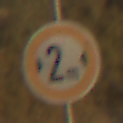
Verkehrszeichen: TatsaechlicheBreite2
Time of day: SunriseSunset
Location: Outdoor (Nature)
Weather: PartlyCloudy
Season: NotSpecified
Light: Natural